Question: I'm upgrading project from SL 4 to 5 and having some difficulties. See screenshot:

Microsoft.Expression.Interactions and System.Windows.Interactivity both parts of Blend 4 I beleive. Where do I find proper counterparts that I can use?
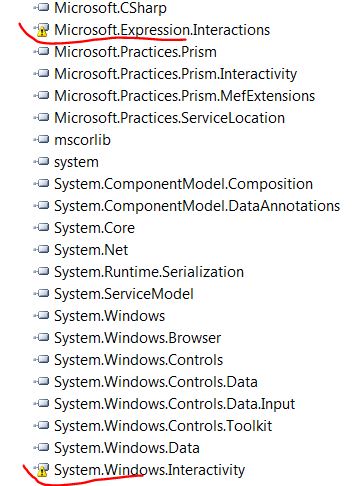
Answer: Download and install <URL>. Then update your references.
> C:\Program Files (x86)\Microsoft SDKs\Expression\Blend\Silverlight5.0\Libraries\Microsoft.Expression.Interactions.dllC:\Program Files (x86)\Microsoft SDKs\Expression\Blend\Silverlight5.0\Libraries\System.Windows.Interactivity.dll
(Note: even though it's a "preview" edition, it's fully functional as far as I can tell. The only limitation is that it can only be used for Silverlight 5.)
Update:
From the EULA:
> i. Right to Use and Distribute.The code and text files listed below are "Distributable Code."* REDIST.TXT Files. You may copy and distribute the object code form of code listed in REDIST.TXT files.
redist.en.txt:
> Expression Blend SDK for Silverlight 4=====================================================The following list is a list of files available with the Microsoft Expression Blend SDK for Silverlight 4 software for redistribution under the Expression Blend SDK for Silveright 4 license.Subject to the license terms for the software, you may redistribute the files contained in the following directories unmodified as a part of your programs:LibrariesTemplates{Program Files}\MSBuild\Microsoft\Expression\Blend\Silverlight4.0Update 2: Redist.en.txt (C:\Program Files (x86)\Microsoft SDKs\Expression\Blend\Silverlight5.0) says:
> Expression Blend SDK Preview for Silverlight 5=====================================================The following list is a list of files available with the Microsoft Expression Blend SDK Preview for Silverlight 5 software for redistribution under the Expression Blend Preview for Silveright 5 license.Subject to the license terms for the software, you may redistribute the files contained in the following directories unmodified as a part of your programs:
---
LibrariesTemplates{Program Files}\MSBuild\Microsoft\Expression\Blend\Silverlight5.0